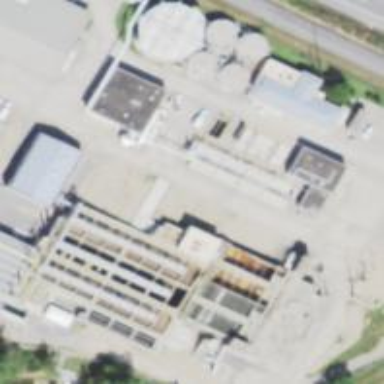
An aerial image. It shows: Wastewater plant.